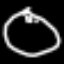
Label: clock